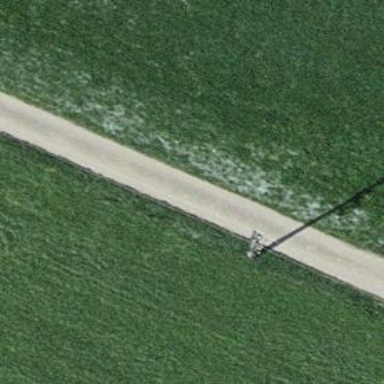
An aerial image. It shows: Minor power line.